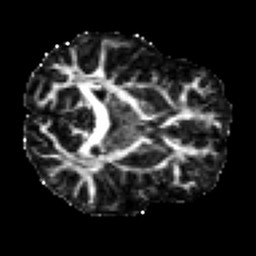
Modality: FA
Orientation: axial
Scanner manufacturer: siemens
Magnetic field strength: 3 T
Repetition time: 7.8 s
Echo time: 0.09 s